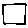
Label: square